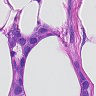
Metastatic tissue present: yes